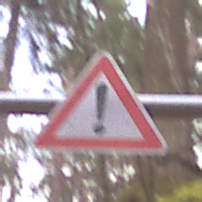
Verkehrszeichen: Gefahrenstelle
Umgebung: Outdoor, Nature
Tageszeit: Midday
Wetter: Overcast
Licht: Natural
Jahreszeit: Autumn
Kontrast: LowContrast